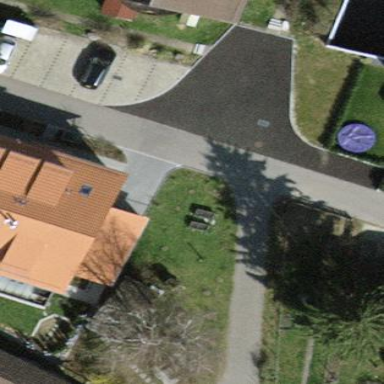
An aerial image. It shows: Parking area with surface.